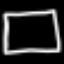
Label: square